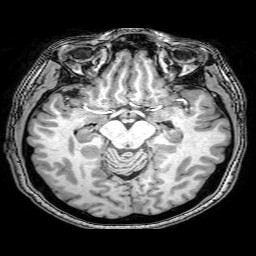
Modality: T1w
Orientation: coronal
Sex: female
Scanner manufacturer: philips
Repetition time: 0.008098 s
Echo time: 0.0037 s